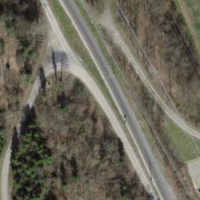
EUNIS habitat code: 44
Species observed at this site:
Tussilago farfara